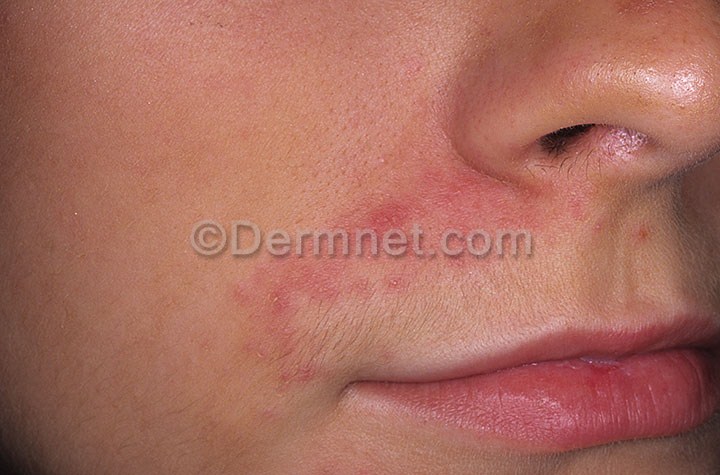
Disease: Acne and Rosacea Photos